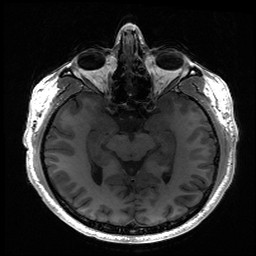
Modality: T1w
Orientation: sagittal